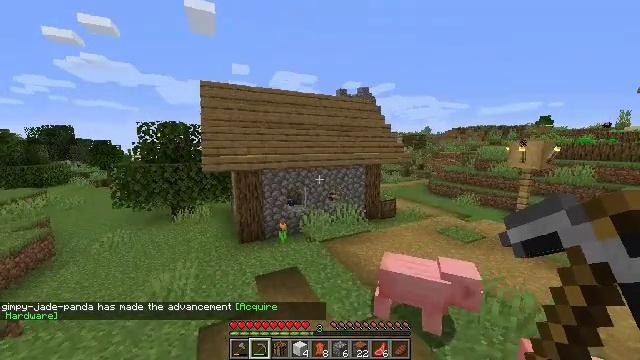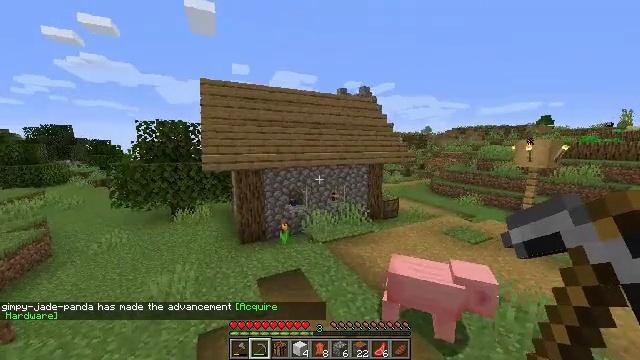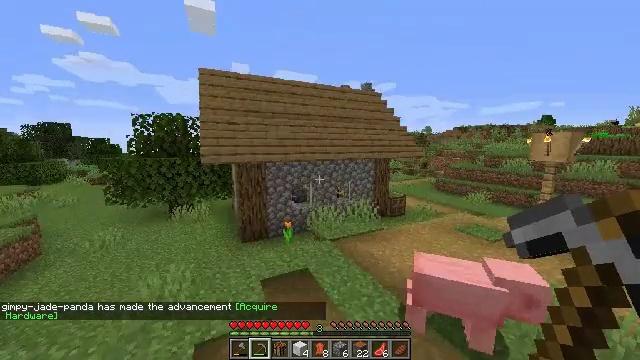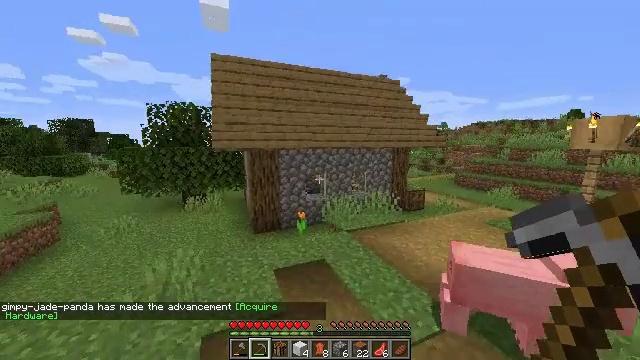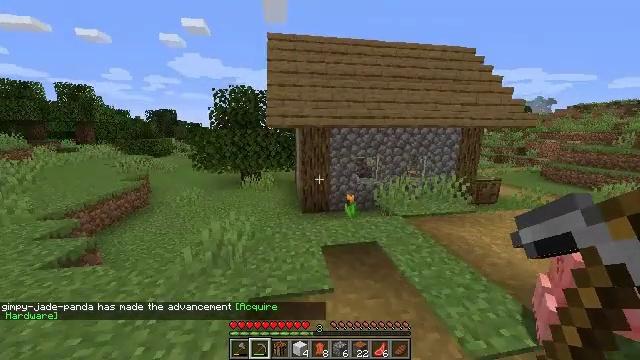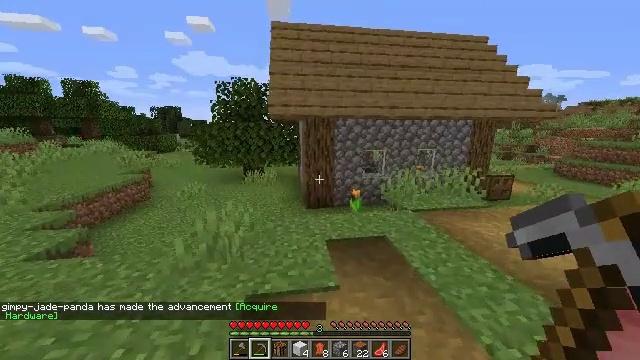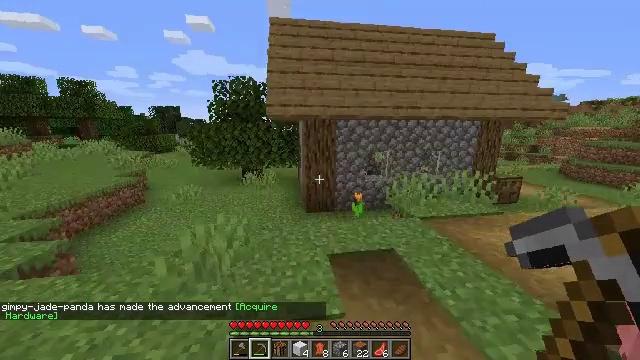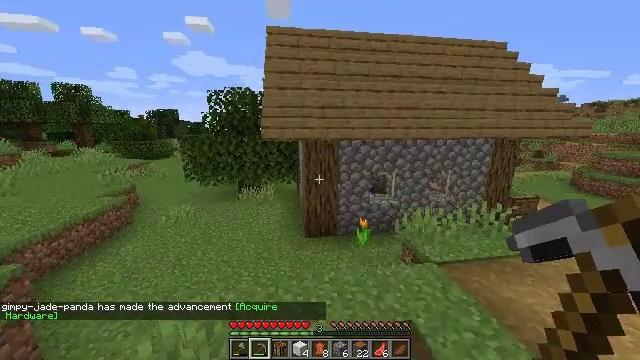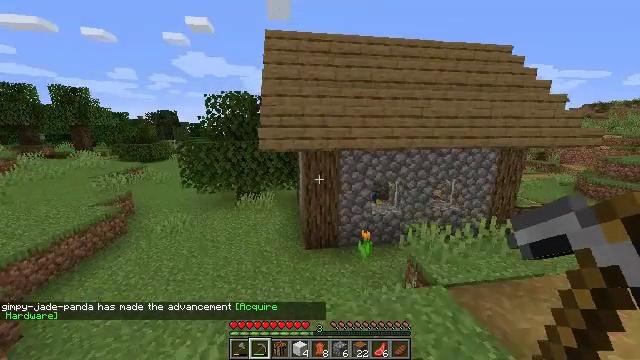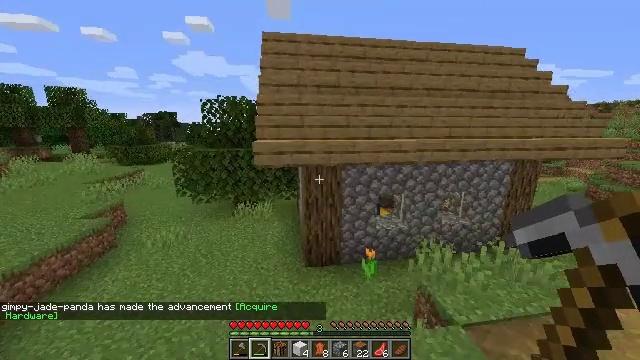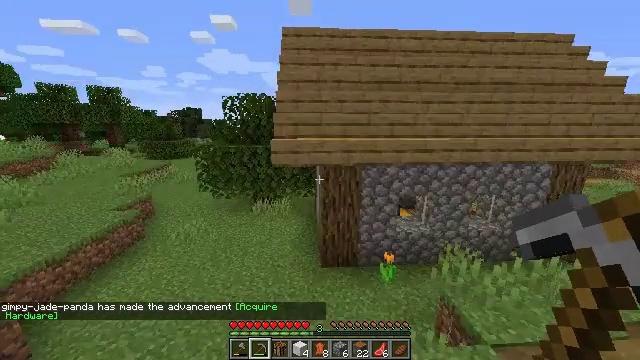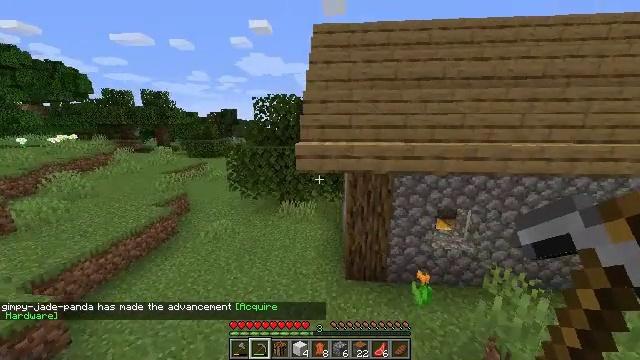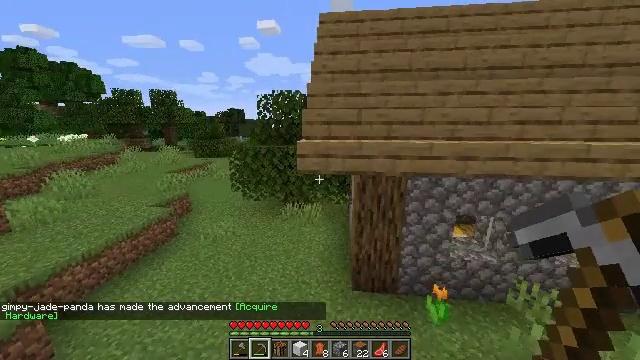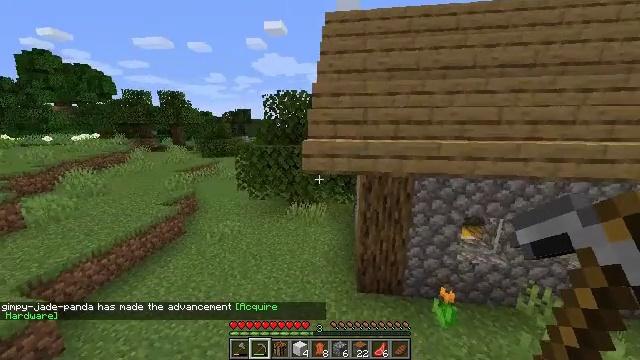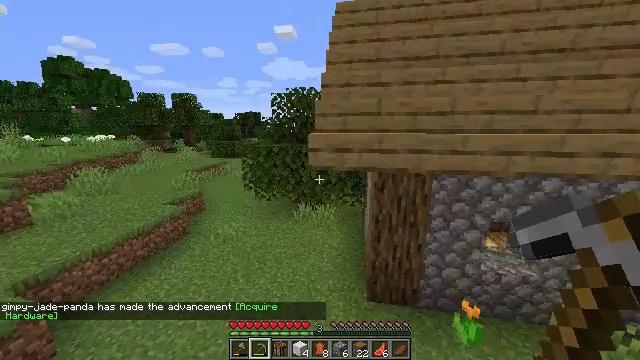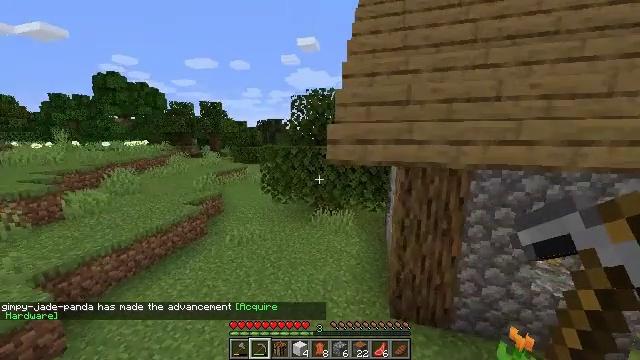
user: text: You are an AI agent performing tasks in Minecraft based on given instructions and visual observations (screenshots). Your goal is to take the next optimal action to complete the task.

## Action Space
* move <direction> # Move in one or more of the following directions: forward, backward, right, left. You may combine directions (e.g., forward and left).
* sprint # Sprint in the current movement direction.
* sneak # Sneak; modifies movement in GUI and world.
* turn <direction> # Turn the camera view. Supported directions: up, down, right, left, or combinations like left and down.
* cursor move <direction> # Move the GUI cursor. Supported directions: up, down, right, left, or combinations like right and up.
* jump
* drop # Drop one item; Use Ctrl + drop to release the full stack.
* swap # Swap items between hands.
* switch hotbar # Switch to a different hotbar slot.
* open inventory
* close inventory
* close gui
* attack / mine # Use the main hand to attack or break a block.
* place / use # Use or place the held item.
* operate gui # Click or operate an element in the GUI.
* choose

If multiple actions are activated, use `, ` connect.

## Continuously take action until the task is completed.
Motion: motion action
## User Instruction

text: Attack the cobblestone stairs to retrieve it.
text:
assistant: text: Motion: move forward, sprint, jump
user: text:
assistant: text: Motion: move forward, sprint, jump
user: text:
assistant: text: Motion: move forward, sprint, turn left, jump
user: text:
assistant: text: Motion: move forward, sprint, turn left and down, jump
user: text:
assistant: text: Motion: move forward, sprint, turn left, jump
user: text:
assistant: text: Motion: move forward, sprint, jump
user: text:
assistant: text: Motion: move forward, sprint, jump
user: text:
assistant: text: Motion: move forward, sprint, jump
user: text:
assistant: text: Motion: move forward, sprint, jump
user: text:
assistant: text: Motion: move forward, sprint, turn left and down, jump
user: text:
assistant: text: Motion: move forward and move left, sprint, turn left, jump
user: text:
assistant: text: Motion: move forward and move left, sprint, turn left, jump
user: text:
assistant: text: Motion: move forward and move left, sprint, turn left, jump
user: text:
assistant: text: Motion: move forward and move left, sprint, turn left, jump
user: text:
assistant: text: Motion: move forward and move left, sprint, turn left and up, jump
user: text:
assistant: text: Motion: move forward and move left, sprint, turn left and up, jump
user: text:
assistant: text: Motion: move forward and move left, sprint, jump
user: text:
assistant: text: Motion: move forward and move left, sprint, jump
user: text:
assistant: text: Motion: move forward and move left, sprint, jump
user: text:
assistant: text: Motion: move forward and move left, sprint, jump
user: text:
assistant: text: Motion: move forward and move left, sprint, jump
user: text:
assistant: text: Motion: move forward, sprint, turn right, jump
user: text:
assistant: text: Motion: move forward, sprint, turn right, jump
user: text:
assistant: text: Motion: move forward, sprint, turn right and down, jump
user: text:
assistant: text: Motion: move forward, sprint, turn right and down, jump
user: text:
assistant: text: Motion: move forward, sprint, turn right
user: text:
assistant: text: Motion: move forward, sprint, turn right
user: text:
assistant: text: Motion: move forward, sprint, turn right and down
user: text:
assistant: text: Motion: move forward, turn right and down
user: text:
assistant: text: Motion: move forward, turn right and down